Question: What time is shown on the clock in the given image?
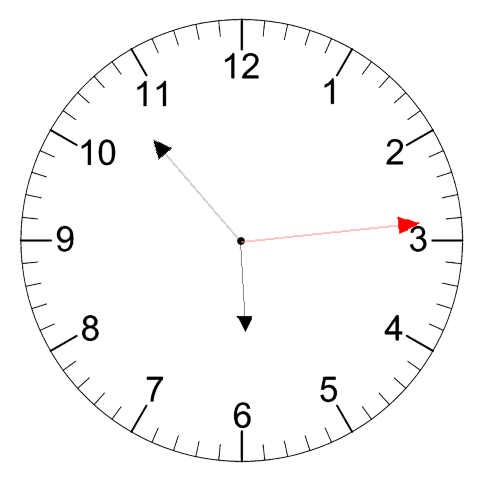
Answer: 05:53:14